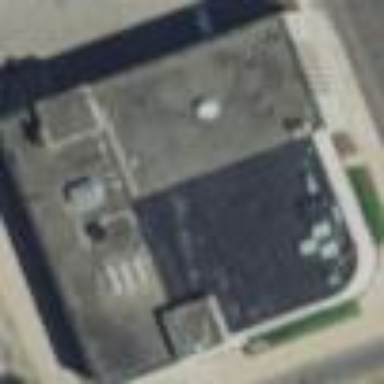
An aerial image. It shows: Office building.